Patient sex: M
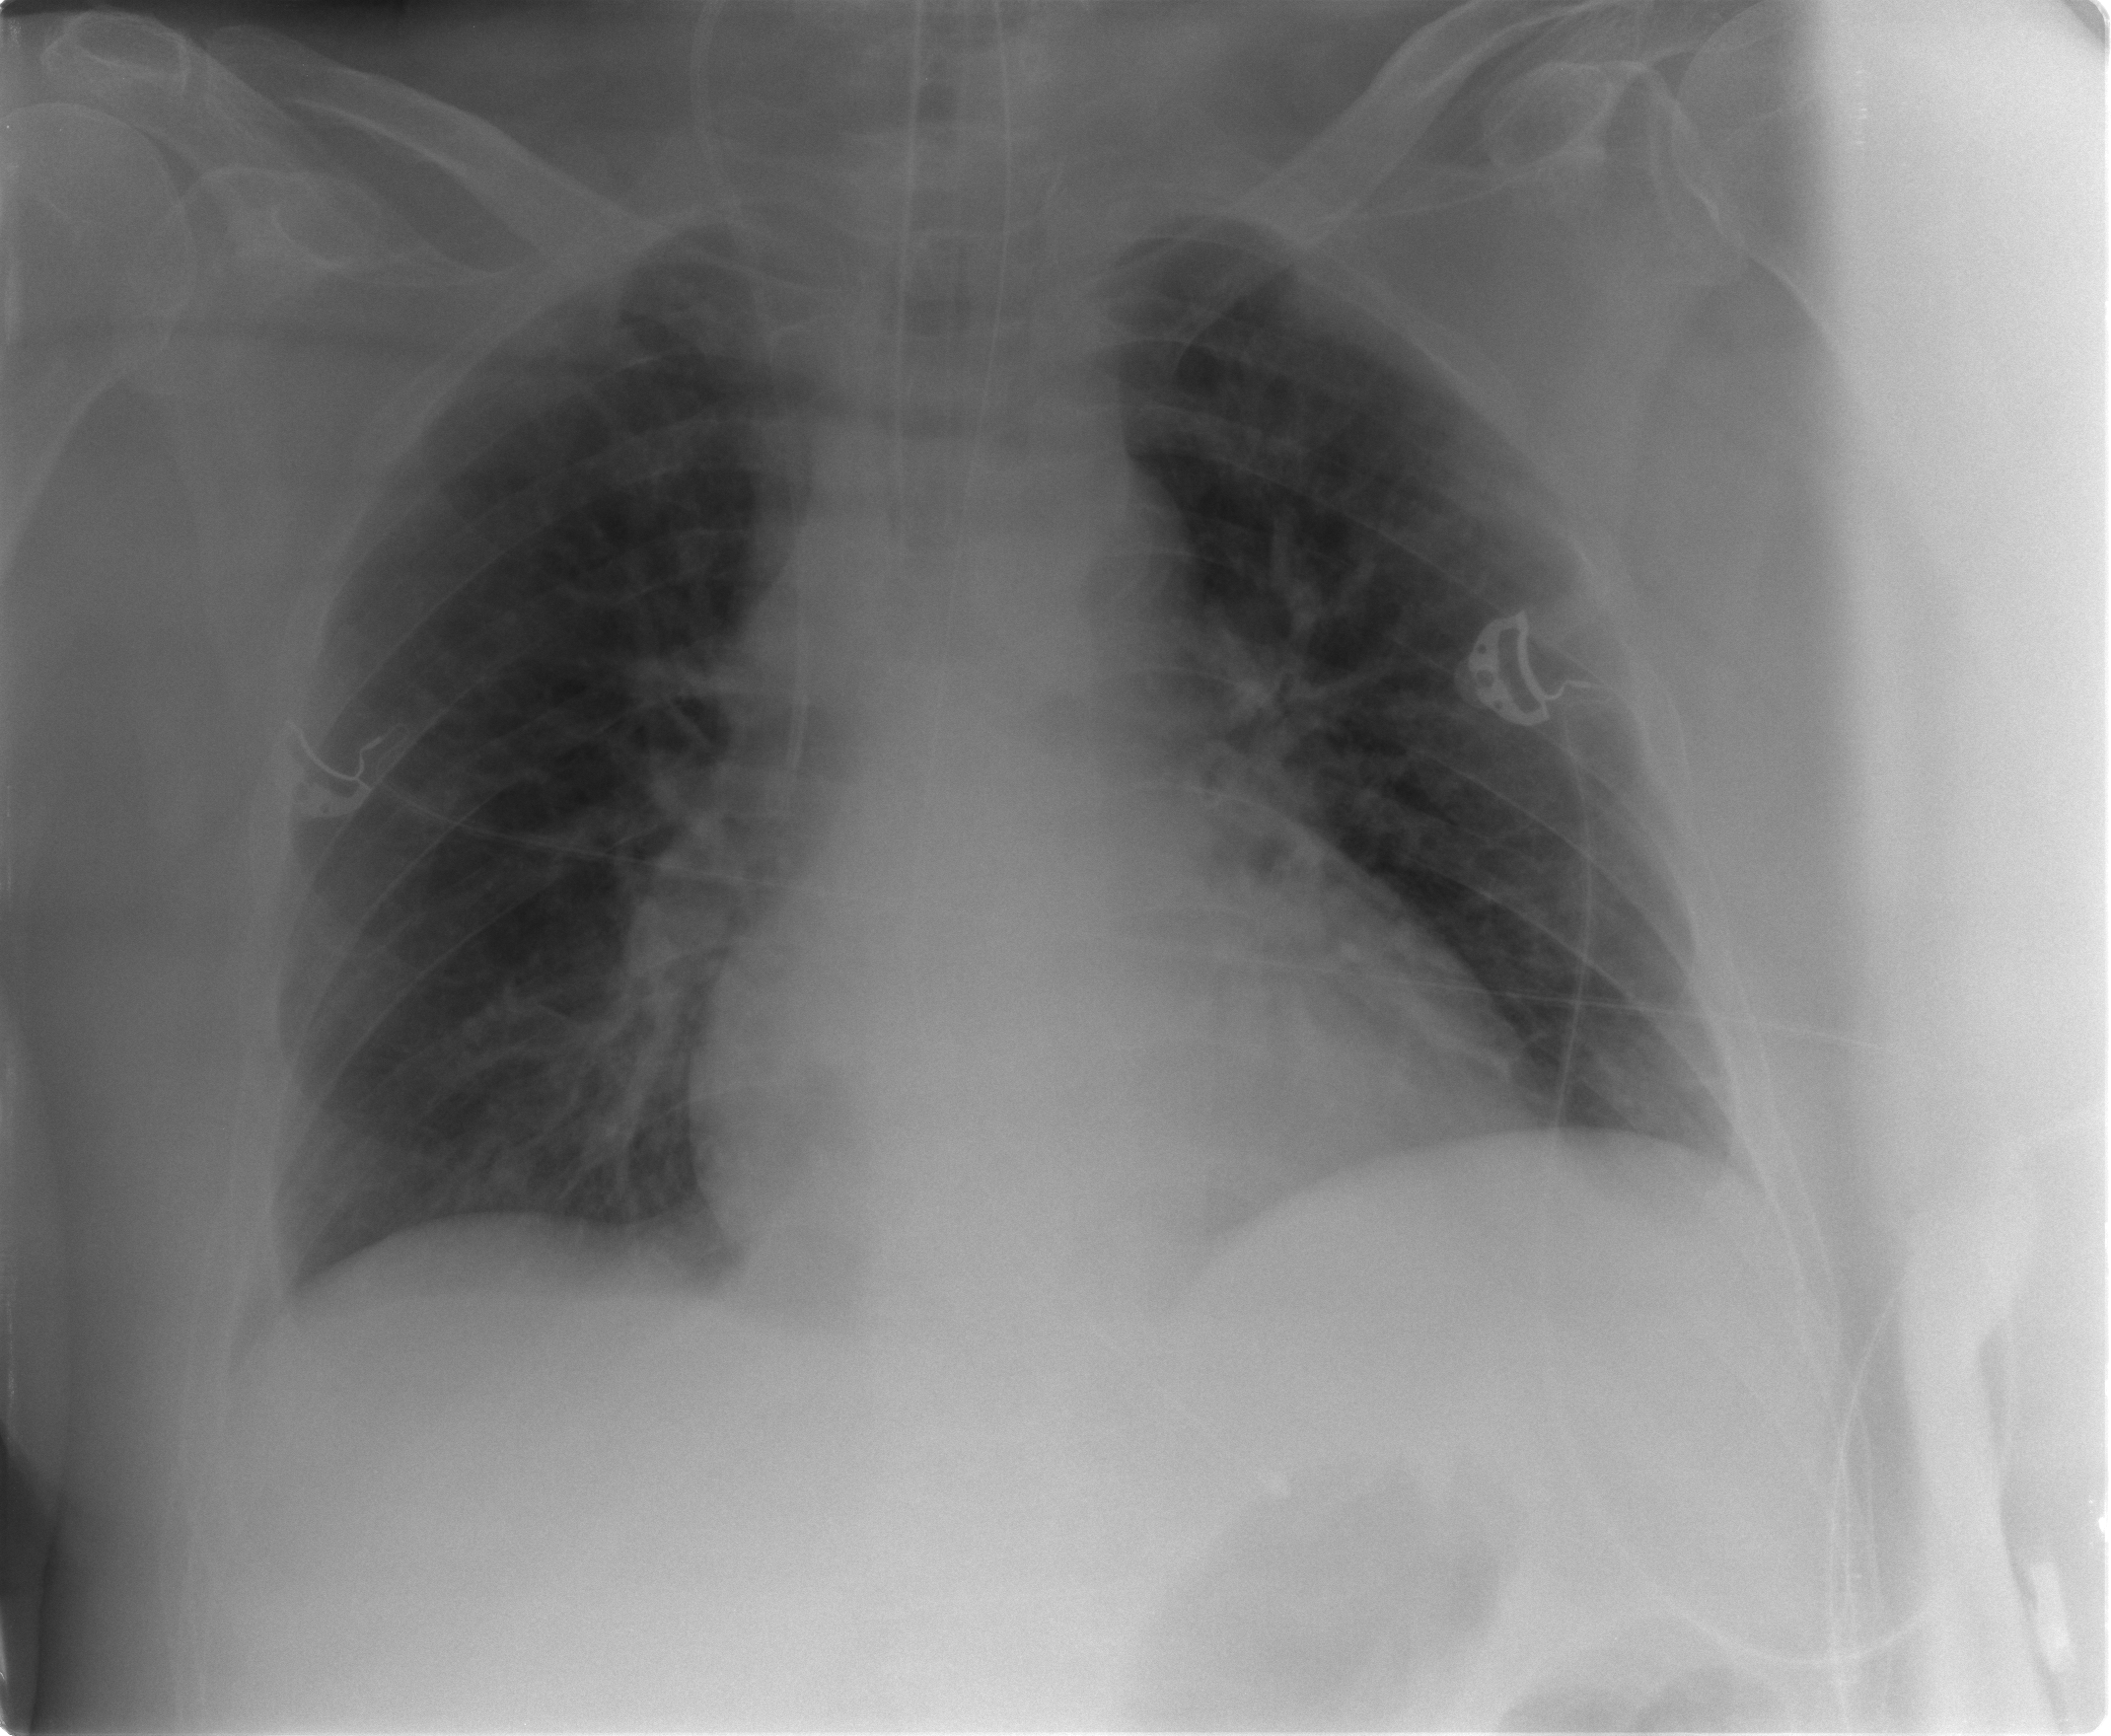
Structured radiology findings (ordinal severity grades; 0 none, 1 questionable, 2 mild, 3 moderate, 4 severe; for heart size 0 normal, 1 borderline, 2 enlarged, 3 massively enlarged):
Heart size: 2
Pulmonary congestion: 1
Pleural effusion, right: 0
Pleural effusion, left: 0
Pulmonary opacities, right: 0
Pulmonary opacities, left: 0
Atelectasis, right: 0
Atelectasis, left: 0